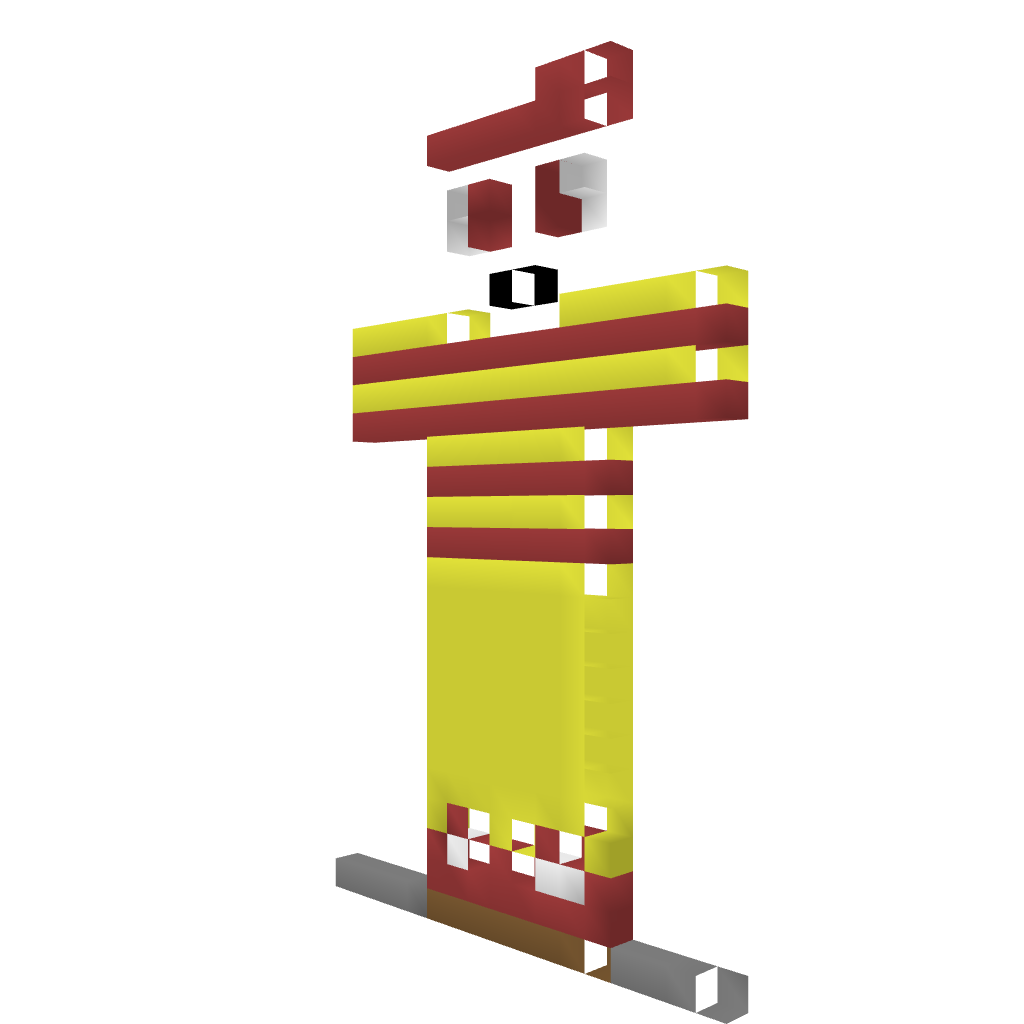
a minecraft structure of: Statue#1 bad low quality